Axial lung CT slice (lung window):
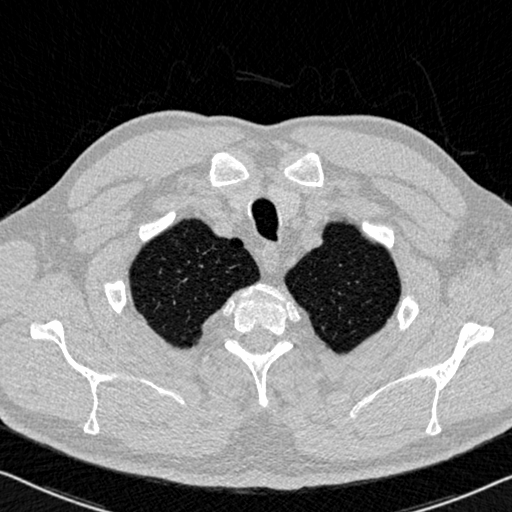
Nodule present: no